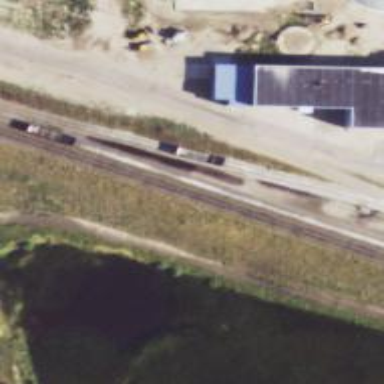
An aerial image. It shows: Railway siding with rails.